Question: I want to add a progressbar to my RCP e4 application that only indicates that some bg-work is running. No progress report needed, just a rolling bar like below:

My question is how to do that? Do I need to implement this control myself? Thanks a lot!
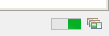
Answer: At the lowest level you can use the SWT 'ProgressBar' control with the 'SWT.INDETERMINATE' flag.
JFace extends this with the 'ProgressIndicator' class which supports both determinate and indeterminate bars. It extends this further with the 'ProgressMonitorPart' which provides a cancel button and implements the 'IProgressMonitorWithBlocking' interface.
If you are using 'Job' in e4 you need to hook up the UI progress bar to the job manager by setting the progress provider using:
'''
Job.getJobManager().setProgressProvider(provider);
'''
where 'provider' is a class extending 'ProgressProvider'. This class provides the job system with the progress monitor to use when jobs are running. This can be based on a 'ProgressMonitorPart'.